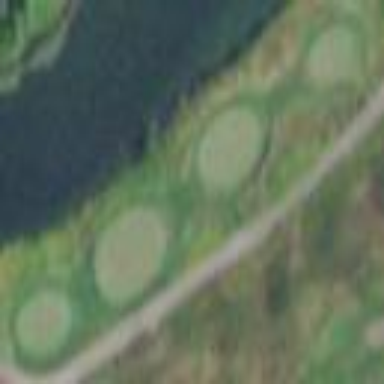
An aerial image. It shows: Area with grass used as rough in golf course.